Aerial crown-view tile of a tropical tree (Barro Colorado Island, Panama), acquired 20250317:
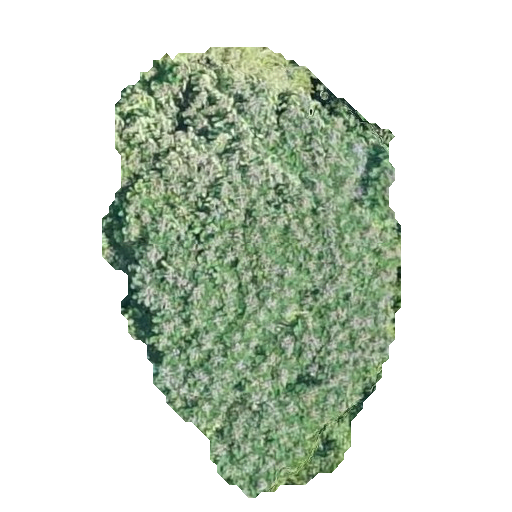
Species: Jacaranda copaia
GBIF accepted scientific name: Jacaranda copaia
Crown area: 147.236 m²